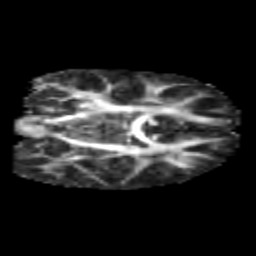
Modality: FA
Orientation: coronal
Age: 6
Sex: male
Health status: healthy